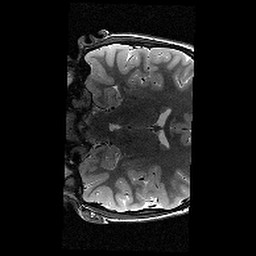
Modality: T2w
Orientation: coronal
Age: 12
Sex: female
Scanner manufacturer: siemens
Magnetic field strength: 3 T
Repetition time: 9.23 s
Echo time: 0.067 s